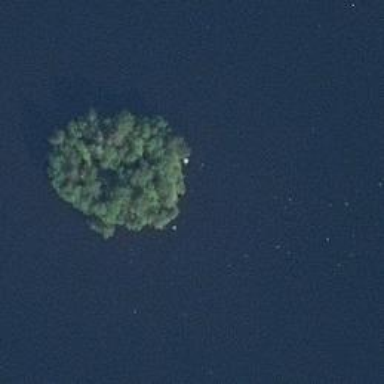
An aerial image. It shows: Islet.